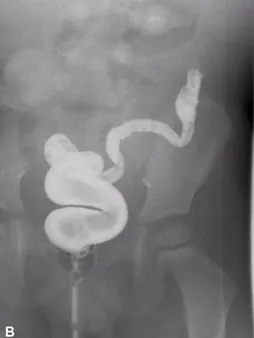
B
) Contrast enema showing residual segment of narrowed descending colon and proximal sigmoid colon.
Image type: radiology (mri)